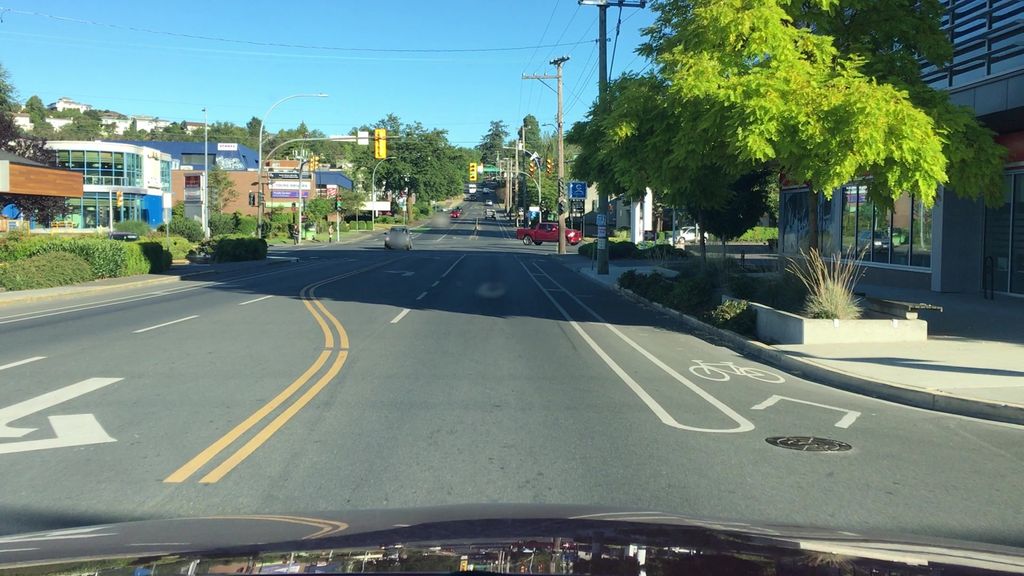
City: victoria